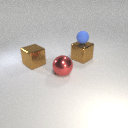
small blue rubber sphere above large brown metal cube